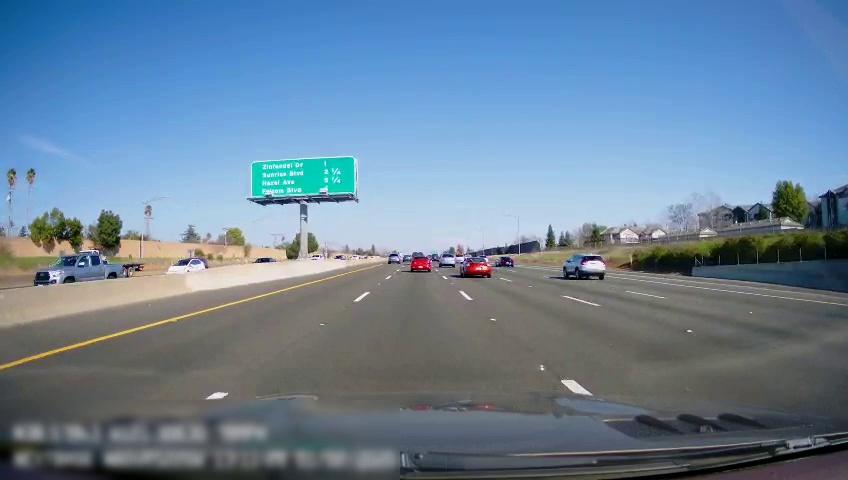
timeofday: Day
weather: Sunny
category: Drivable Space
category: Vehicles | Truck
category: Vehicles | Car
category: Vehicles | Car
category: Vehicles | Truck
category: Vehicles | Car
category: Vehicles | Car
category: Vehicles | Car
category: Vehicles | SUV
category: Vehicles | SUV
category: Vehicles | Car
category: Vehicles | Van
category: Vehicles | Car
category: Lanes | Alternate Lane
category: Lanes | Current Lane
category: Lanes | Current Lane
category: Lanes | Alternate Lane
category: Lanes | Alternate Lane
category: Lanes | Alternate Lane
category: Lanes | Alternate Lane
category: Traffic | Signs